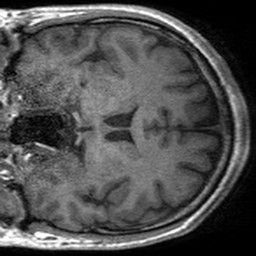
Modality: T1w
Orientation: coronal
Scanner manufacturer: siemens
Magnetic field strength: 3 T
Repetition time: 1.54 s
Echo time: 0.00234 s